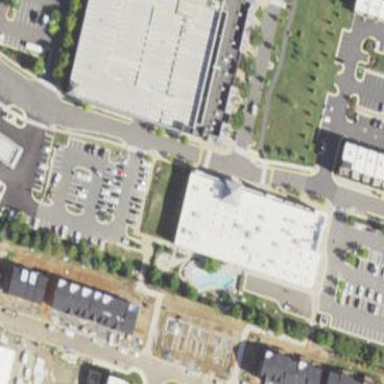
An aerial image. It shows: Building that houses fitness center.